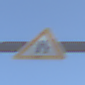
Verkehrszeichen: EinseitigVerengteFahrbahnRechts
Umgebung: Outdoor, Nature
Tageszeit: SunriseSunset
Wetter: Clear
Licht: Natural
Jahreszeit: NotSpecified
Kontrast: LowContrast